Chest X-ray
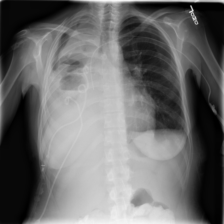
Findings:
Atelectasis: negative
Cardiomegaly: negative
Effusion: negative
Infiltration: negative
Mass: negative
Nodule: negative
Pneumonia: negative
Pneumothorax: negative
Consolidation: negative
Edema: negative
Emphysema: negative
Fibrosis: negative
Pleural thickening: negative
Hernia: negative